Interaction volume radius: 5 \u00c5
Interaction volume height: 15 \u00c5
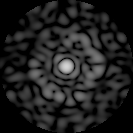
Disorder parameter: 0.8431